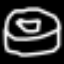
Label: donut